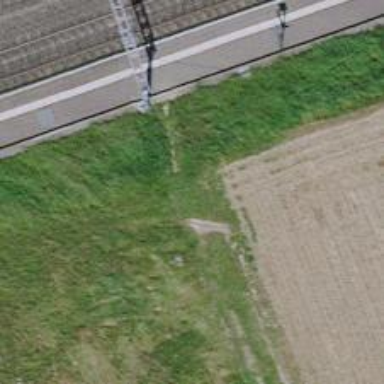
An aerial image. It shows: Unpaved track with grade 3 track type.